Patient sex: M
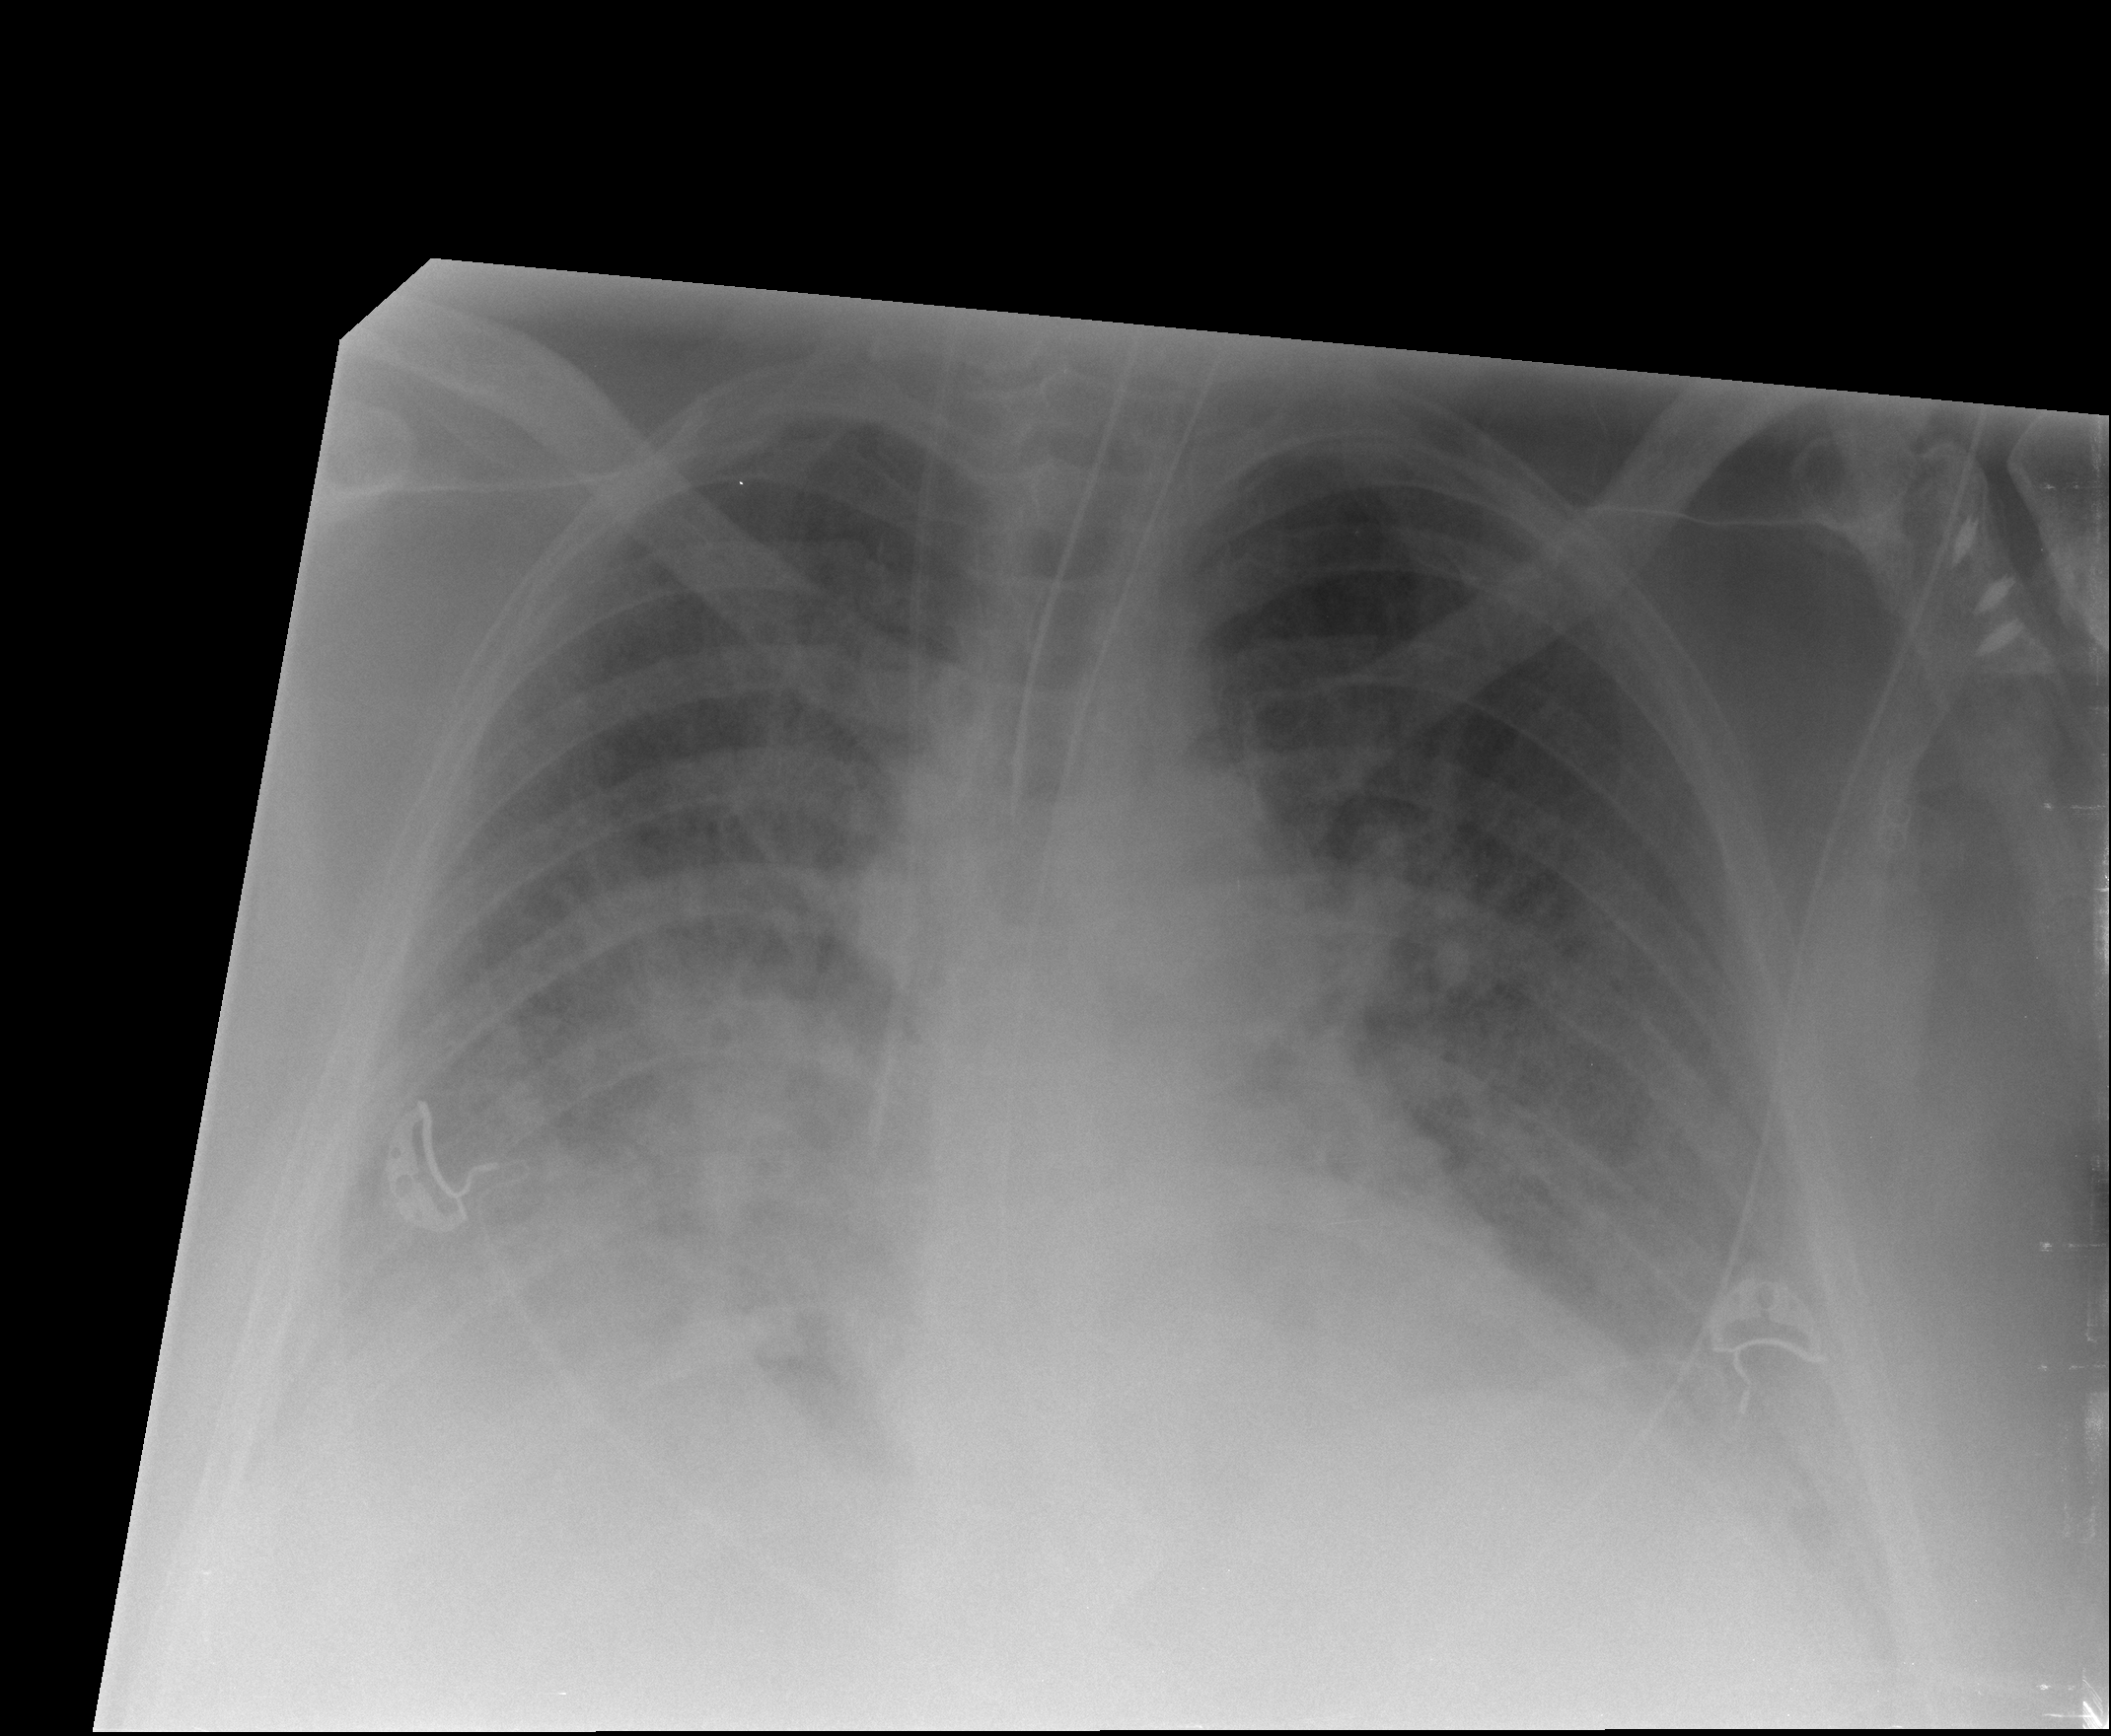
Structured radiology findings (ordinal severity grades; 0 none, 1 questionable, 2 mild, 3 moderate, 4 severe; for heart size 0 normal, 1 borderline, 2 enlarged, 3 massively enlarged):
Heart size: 2
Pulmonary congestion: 3
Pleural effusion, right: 3
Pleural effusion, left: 2
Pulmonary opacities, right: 3
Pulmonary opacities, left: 3
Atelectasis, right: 3
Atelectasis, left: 2